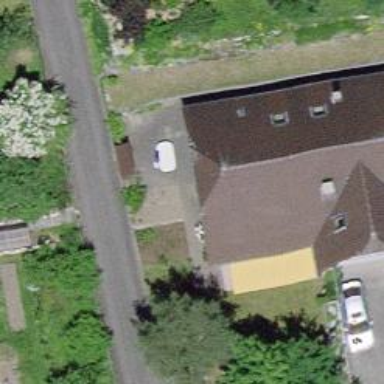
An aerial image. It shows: Residential building.